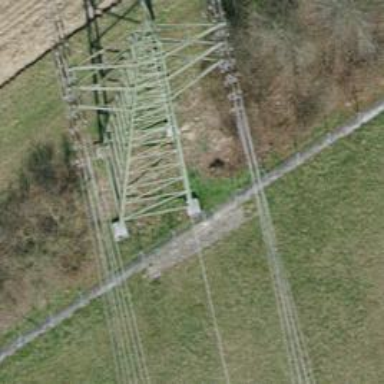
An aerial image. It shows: Power line in the image.